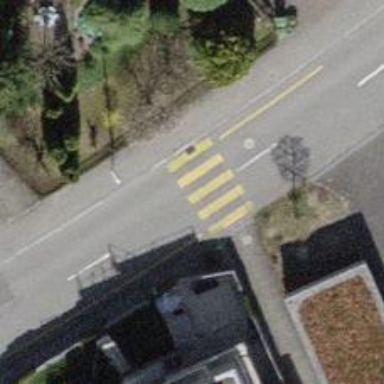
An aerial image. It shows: Uncontrolled road crossing.